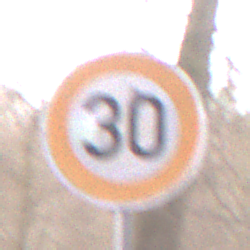
Verkehrszeichen: Geschwindigkeit30
Umgebung: Outdoor, Nature
Tageszeit: MorningAfternoon
Wetter: Overcast
Licht: Natural
Jahreszeit: Autumn
Kontrast: LowContrast